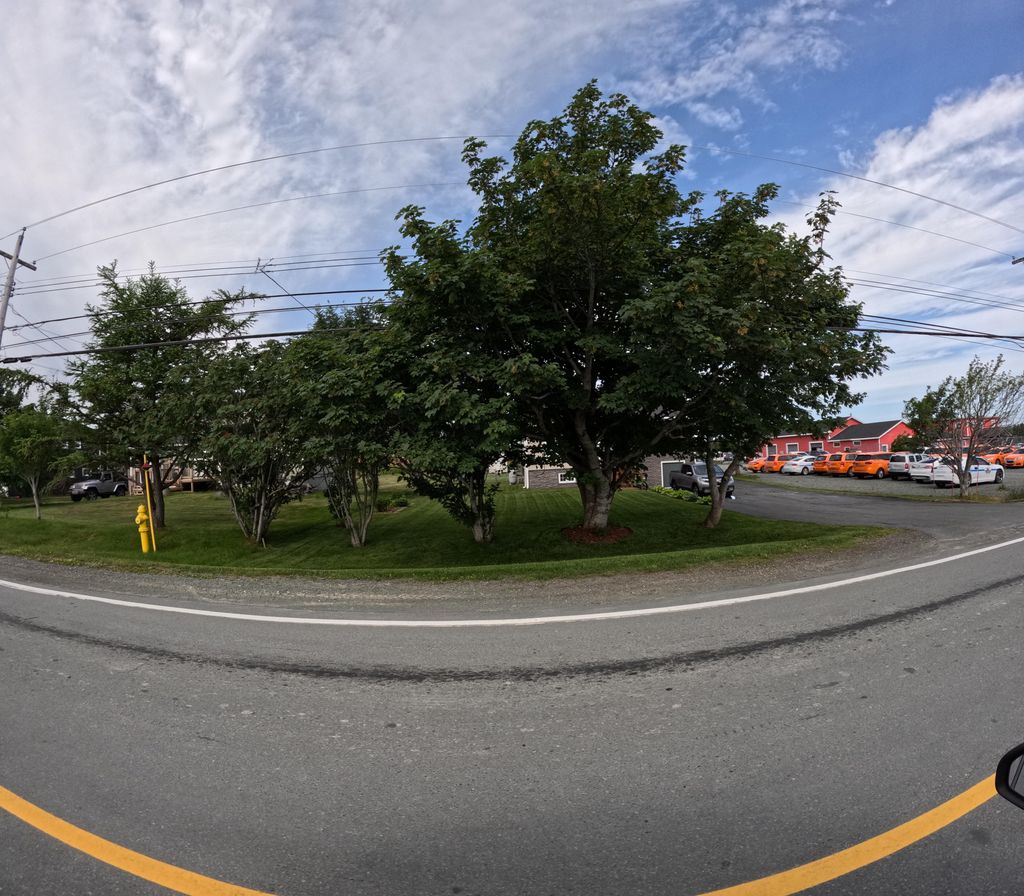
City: st_johns